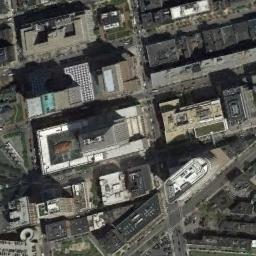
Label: commercial_area